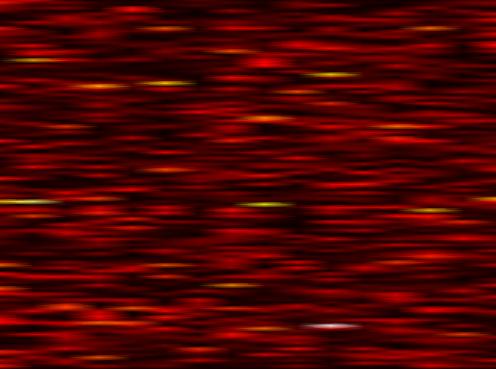
Label: WOLA